Aerial crown-view tile of a tropical tree (Barro Colorado Island, Panama), acquired 20250915:
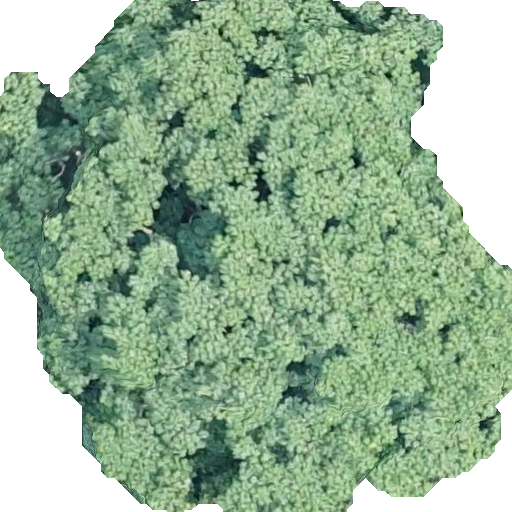
Species: Pseudobombax septenatum
GBIF accepted scientific name: Pseudobombax septenatum
Crown area: 308.845 m²